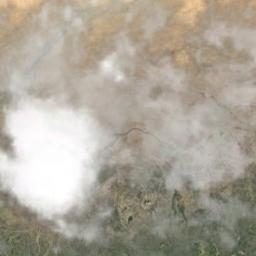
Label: cloud